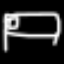
Label: bed